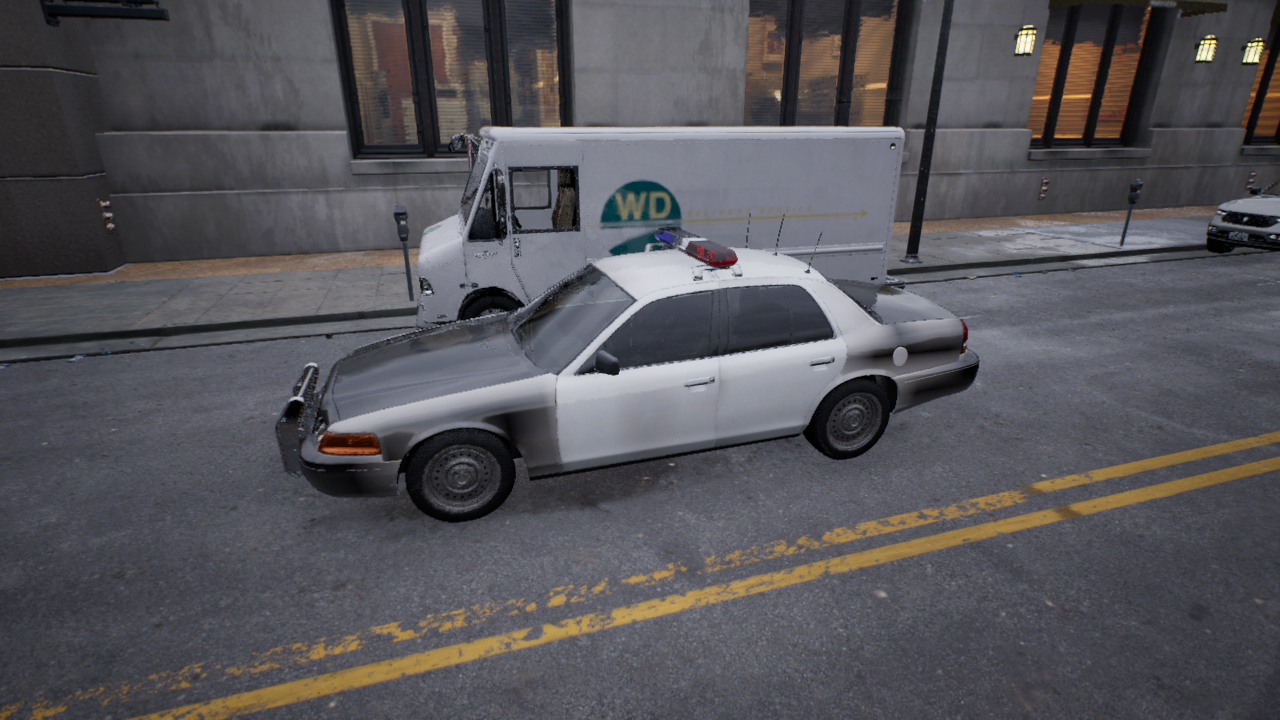
Venue: downtown
Lighting: clear day
Vehicle rig: sedan